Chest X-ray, AP view. Patient: 42 years old, sex M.
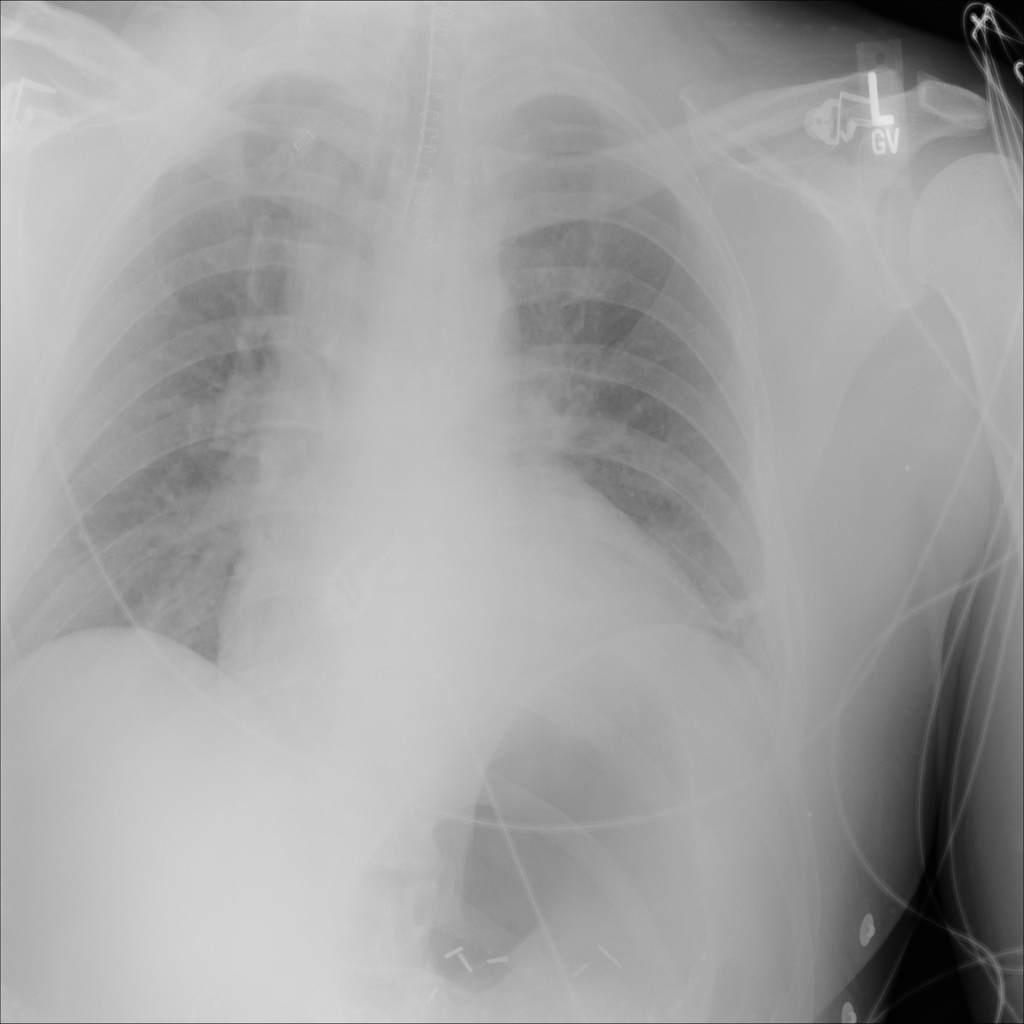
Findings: Atelectasis